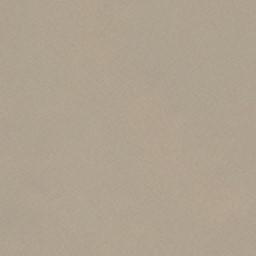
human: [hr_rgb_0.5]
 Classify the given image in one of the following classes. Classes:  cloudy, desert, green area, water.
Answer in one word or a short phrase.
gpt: desert